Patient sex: M
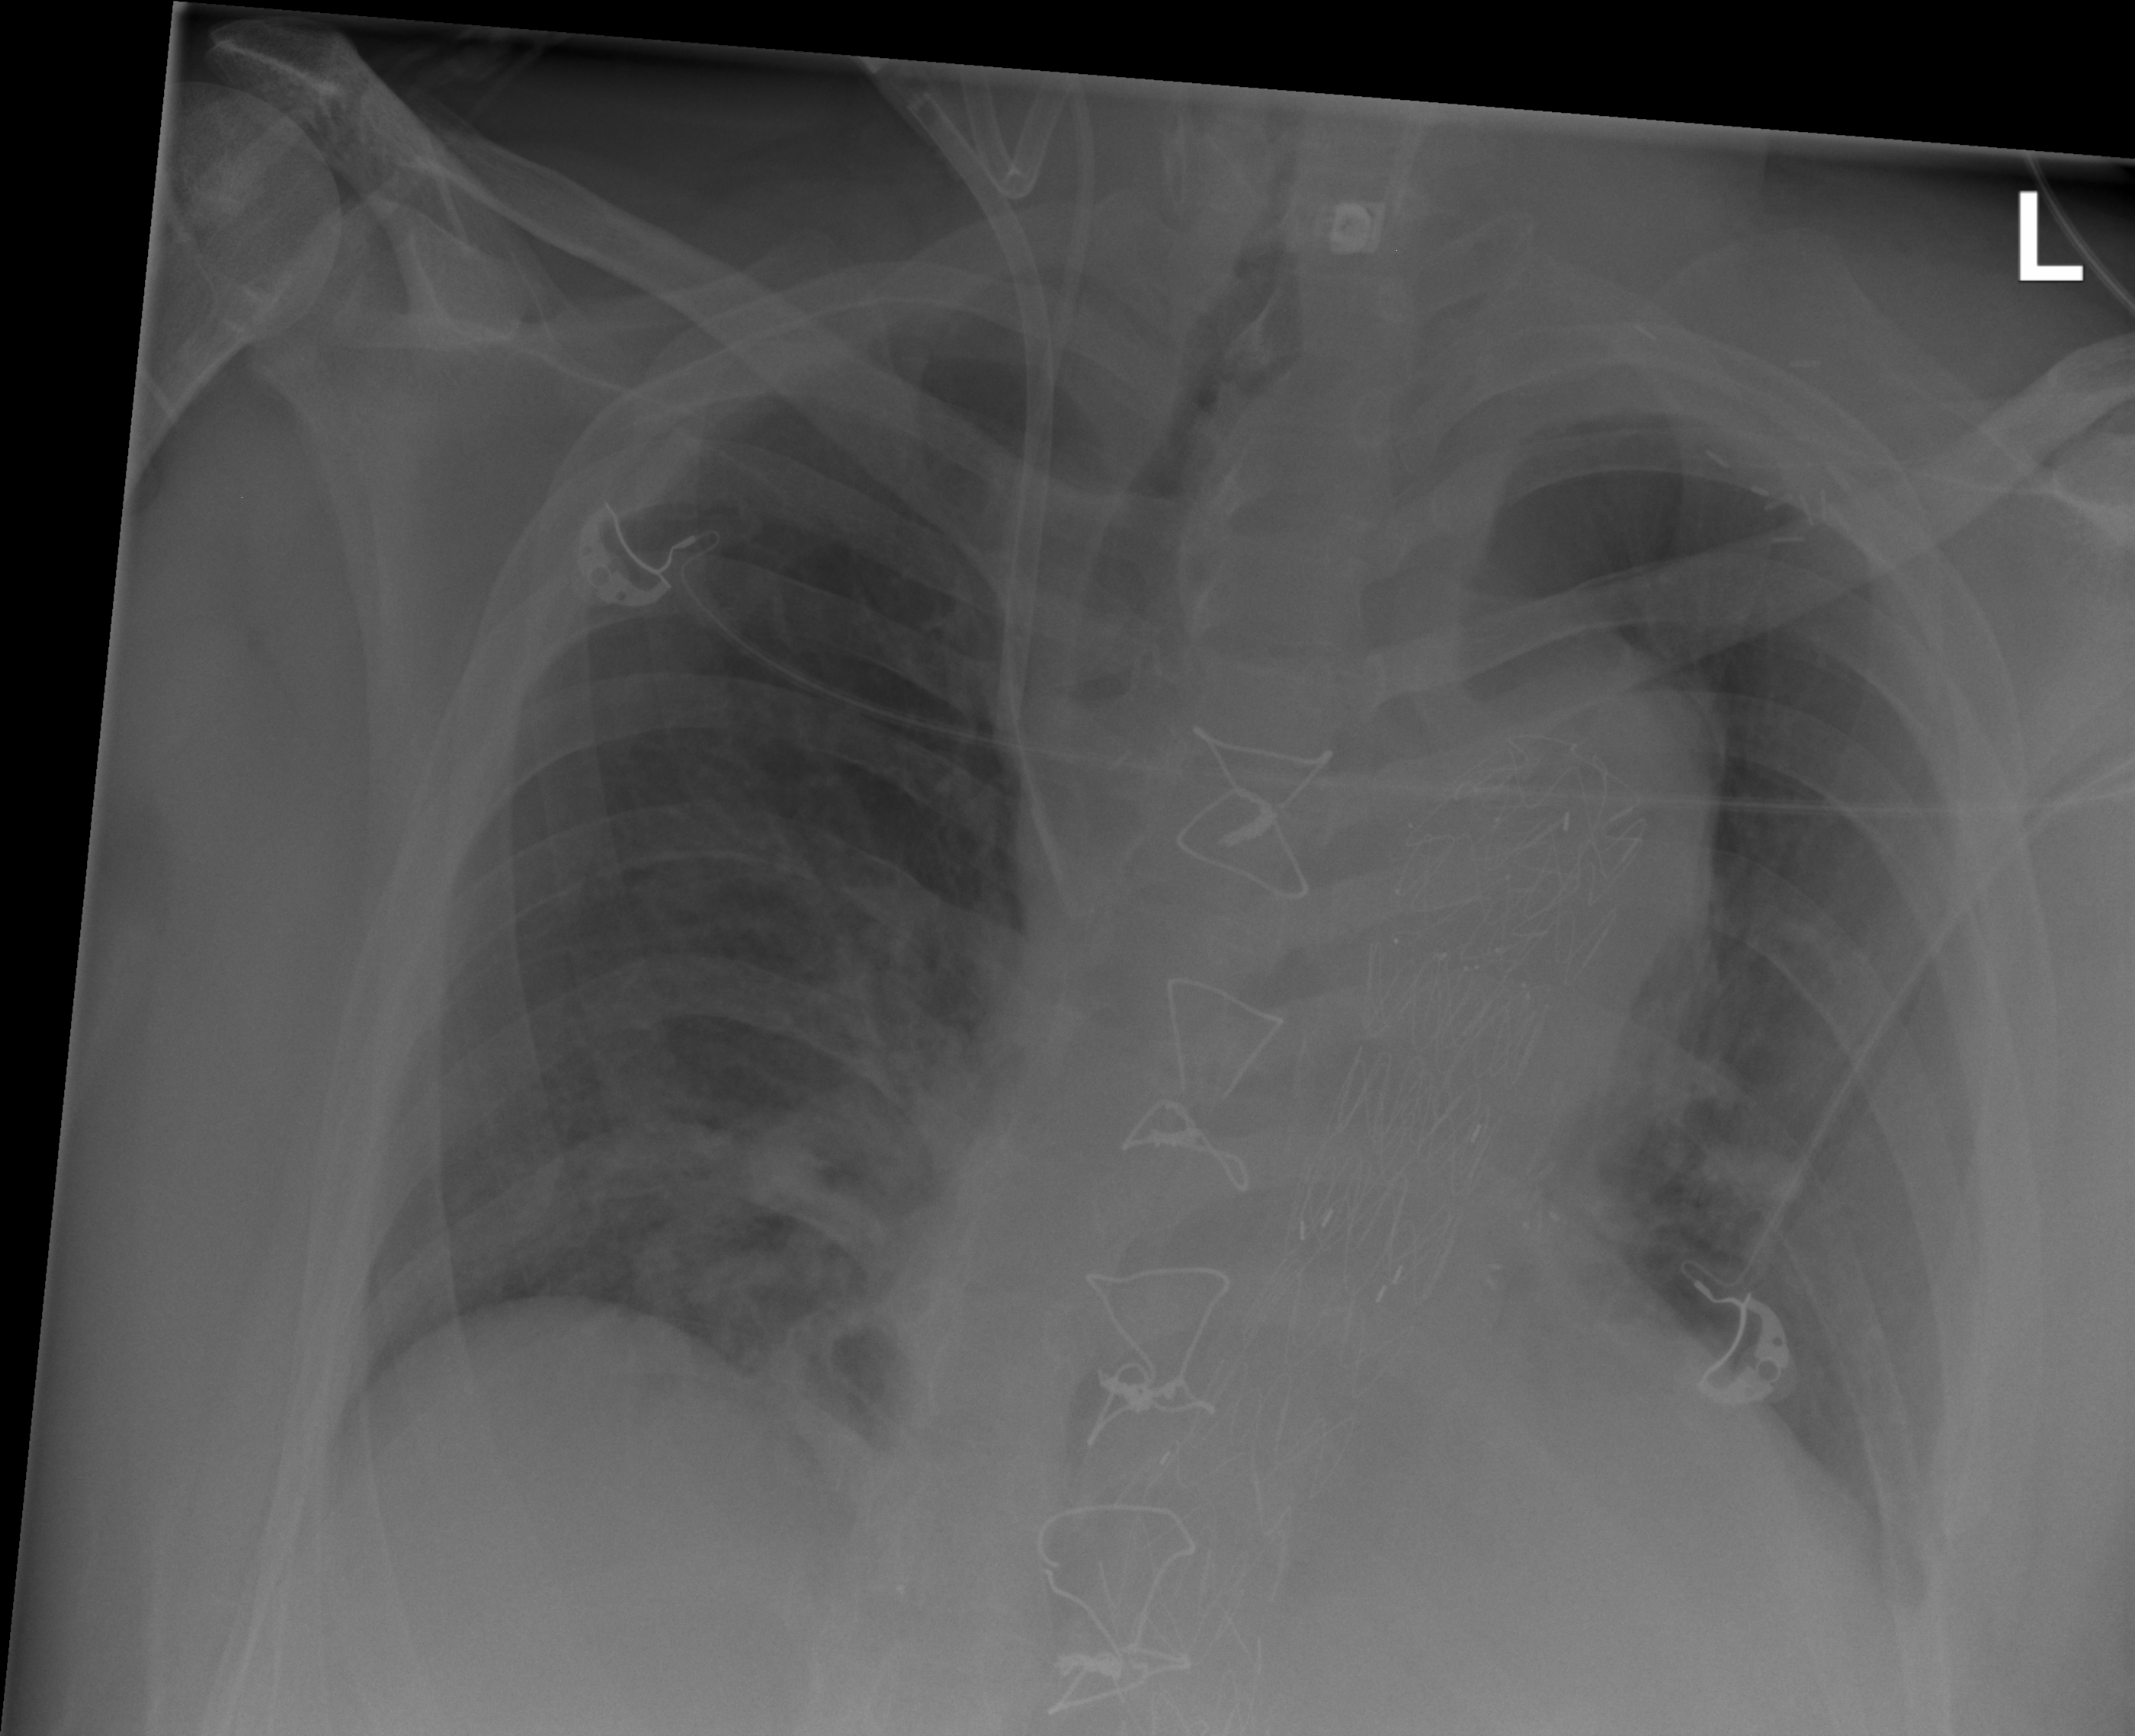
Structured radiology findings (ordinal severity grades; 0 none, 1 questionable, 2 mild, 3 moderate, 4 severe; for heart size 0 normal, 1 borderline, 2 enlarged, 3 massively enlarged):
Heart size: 0
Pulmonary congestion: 2
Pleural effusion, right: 0
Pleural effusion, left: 2
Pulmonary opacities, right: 0
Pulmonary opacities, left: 0
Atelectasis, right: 0
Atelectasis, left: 1